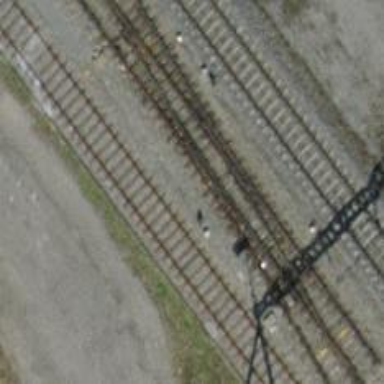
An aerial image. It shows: Railway switch.